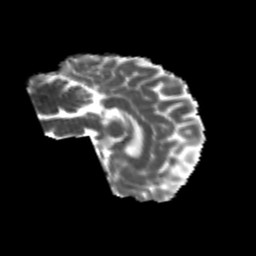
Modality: MD
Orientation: sagittal
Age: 24
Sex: female
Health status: healthy
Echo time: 0.074 s